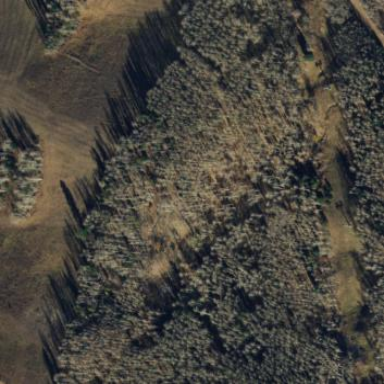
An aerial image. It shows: Woodland consisting mainly of needle-leaved trees.